Question: My aim is to display list of tags, sorted alphabetically in 'UITableViewCell'. 1st cell - all tags starting on "A", 2nd - starting on "B" and so on. Have a look at the picture:

So I d like to get same result. Unfortunately I have no idea how to do it, not at all. I did some search but nothing similar. The number of tags in each cell is dynamic, so it gets difficult of me.
EDIT:
After thinking for a while, I came up with idea of creating labels in for loop and adding them to subview. Something like this:
'''
NSInteger space = 0;
for (int i = 0; i < 3; i++)
{
UILabel *label = [[UILabel alloc] initWithFrame: CGRectMake(50+space,10,45,67)];
label.text = @"text"; //etc...
[self.view addSubview:label];
space = space+50;
}
'''
Sourse:<URL>
Need to work out how to group them in 2 columns and stuff.
Any fort her suggestions? Thank you.
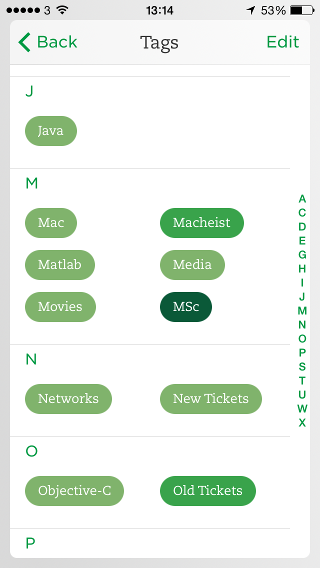
Answer: Calculating label (tags) position gives you pain but nothing else. Lets say you calculated location.x if there are more than two tags this time you need to calculate location.y of third one. Even if you calculate both this time you need to calculate row height for per letter.
Tried to pull this one how you asked / described. To get good result too much work involves. Here how it looks what I did for testing.

Best way to accomplish this using UICollectionView in UITableViewCells or directly UICollectionView.

It is almost full project this is why it is hard to type it down here. You can find <URL> useful.